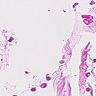
Metastatic tissue present: no